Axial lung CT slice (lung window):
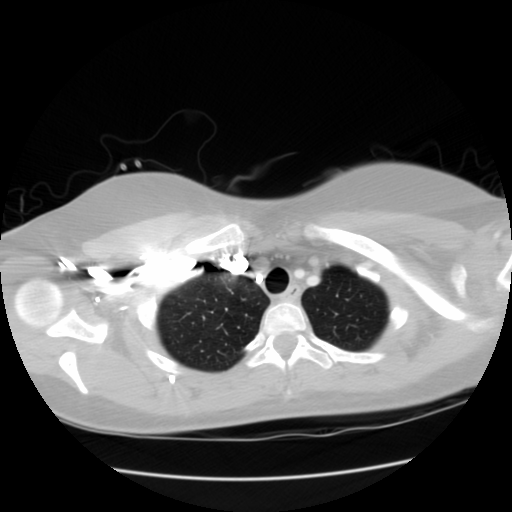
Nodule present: no